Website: bh-photo
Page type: customer-info-address
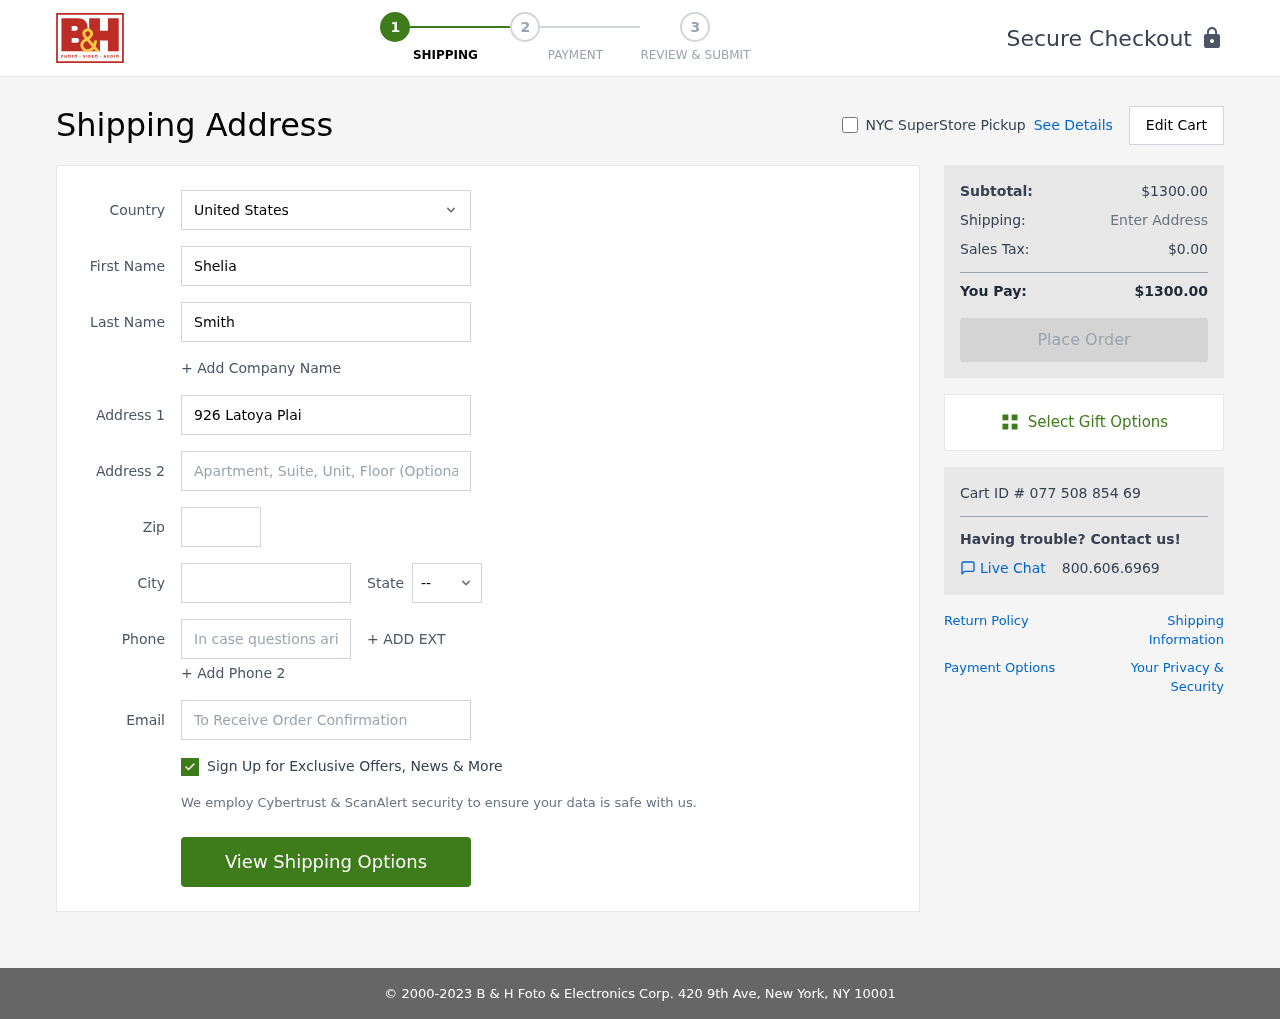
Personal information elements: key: PII_CITY
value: North Jamesfurt
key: PII_COUNTRY
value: United States
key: PII_EMAIL
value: shelia_smith@hotmail.com
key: PII_FIRSTNAME
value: Shelia
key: PII_LASTNAME
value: Smith
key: PII_PHONE
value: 5207997561
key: PII_POSTCODE
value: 53086
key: PII_STATE_ABBR
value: ID
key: PII_STREET
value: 926 Latoya Plains Suite 577
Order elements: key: ORDER_SUBTOTAL
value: $1300.00
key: ORDER_TAX
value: $0.00
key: ORDER_TOTAL
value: $1300.00
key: ORDER_ID
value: Cart ID # 077 508 854 69